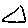
Label: triangle